Question: I've got a problem with substracting two polar coordinate rotations. The problem is when my car should pass the '6 oclock' rotation. From what I observed, rotation towards X axis equals 0, towards negative X axis equals +-pi. (EDIT: X axis is the vertical axis)
I've got the current rotation of the car "psi" and the polar coordinate of the goal position. I can't subtract them without this problem occurring.

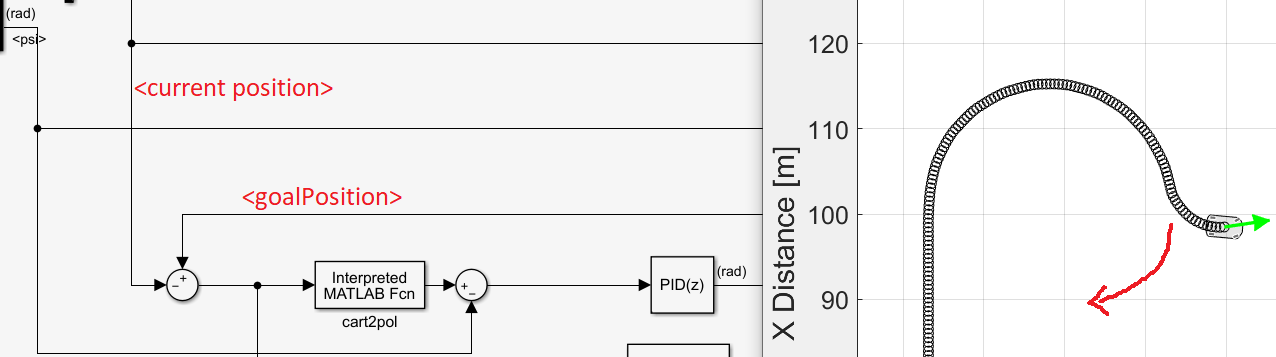
Answer: I solved it with normalizing the car's rotation with 'rem(u,2*pi)' (dunno why it wasn't from the start), then also used 'rem(u,pi)' after subtracting CURRENT from GOAL rotation (so it won't overshoot).